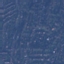
Land use / land cover: Residential